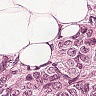
Metastatic tissue present: yes